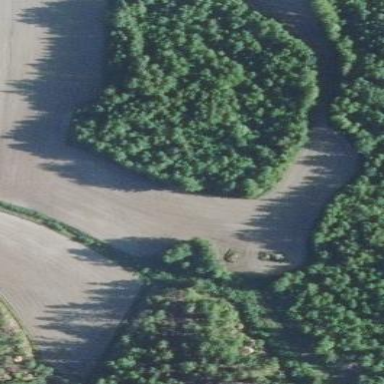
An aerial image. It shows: Forest area.